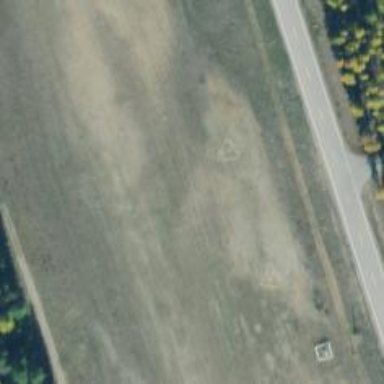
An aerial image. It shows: Image of helipad at airport.